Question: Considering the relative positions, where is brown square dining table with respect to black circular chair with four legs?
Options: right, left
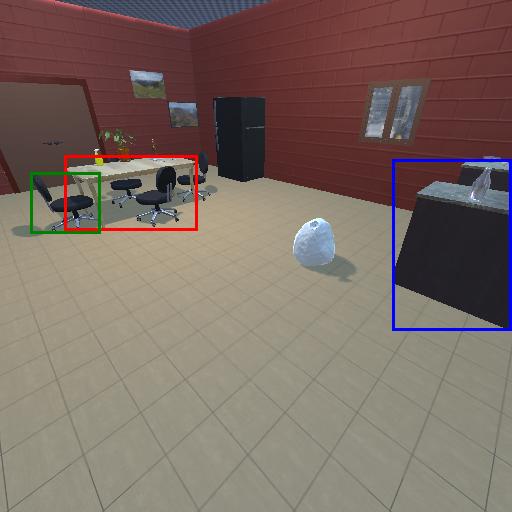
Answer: right